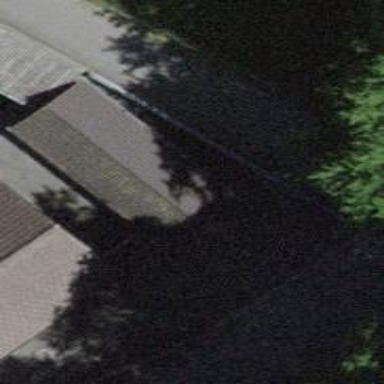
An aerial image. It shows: Shed building.